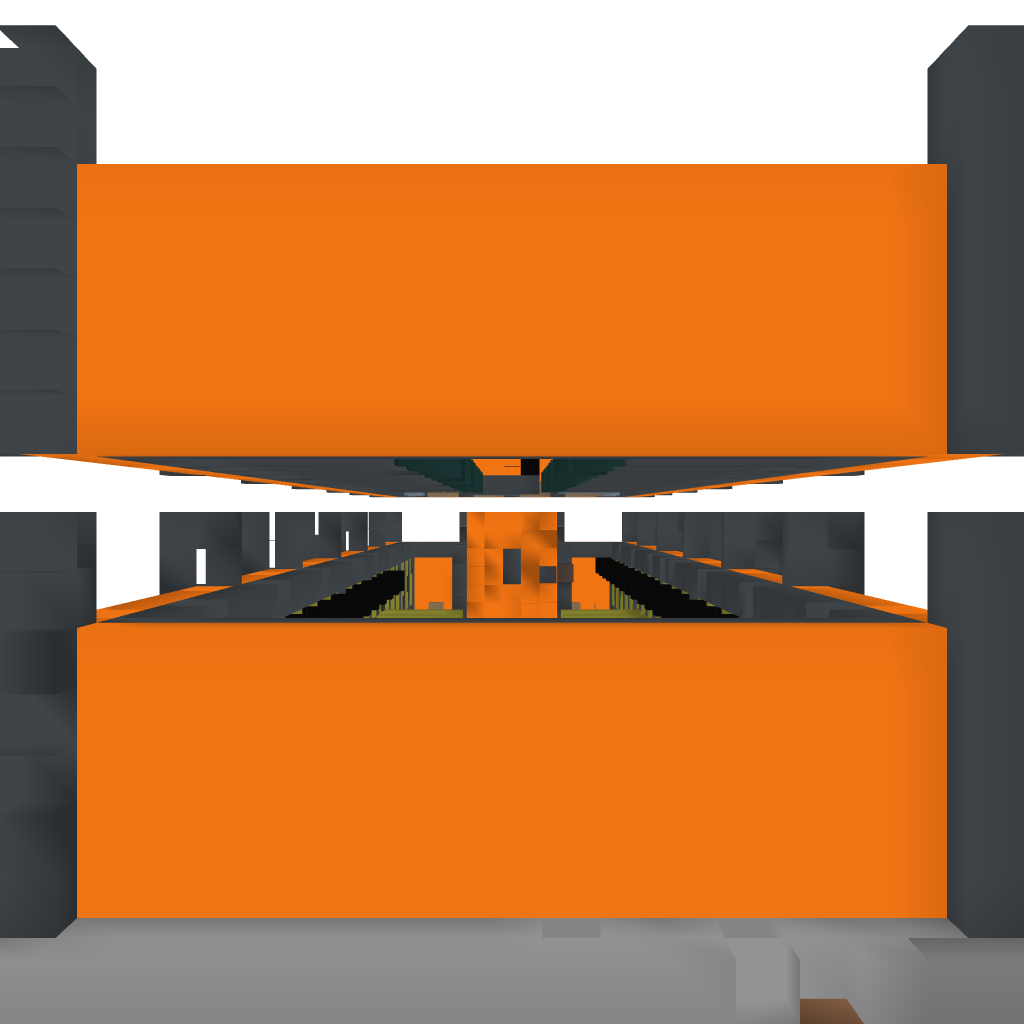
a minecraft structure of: Modern Library